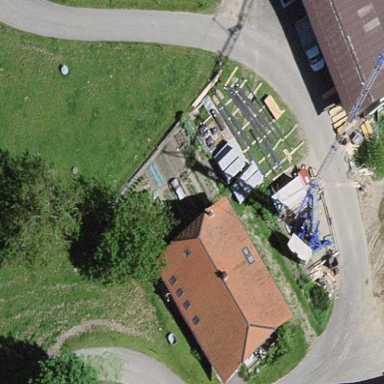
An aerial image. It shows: Residential building.